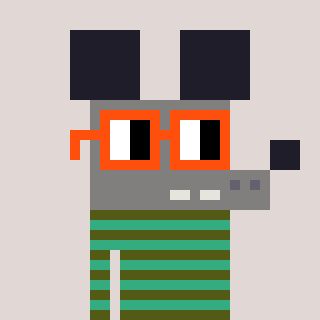
a pixel art character with square orange glasses, a mouse-shaped head and a teal-colored body on a warm background